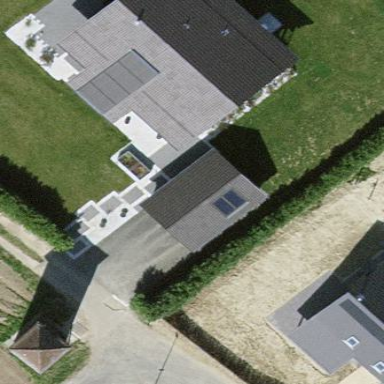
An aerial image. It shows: Garage.